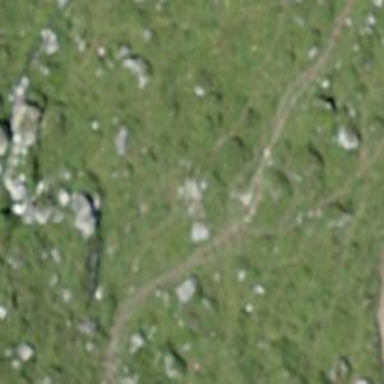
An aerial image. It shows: Path.